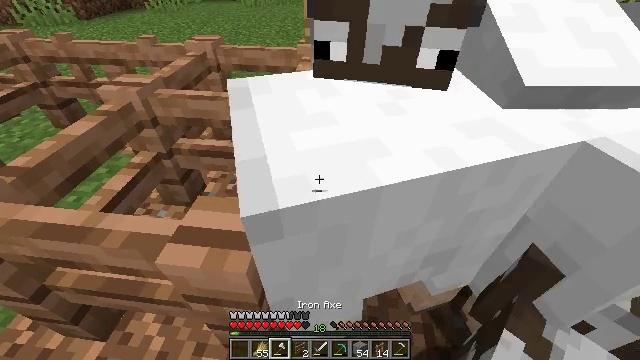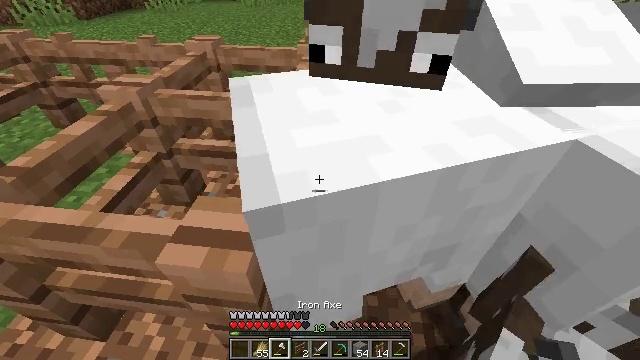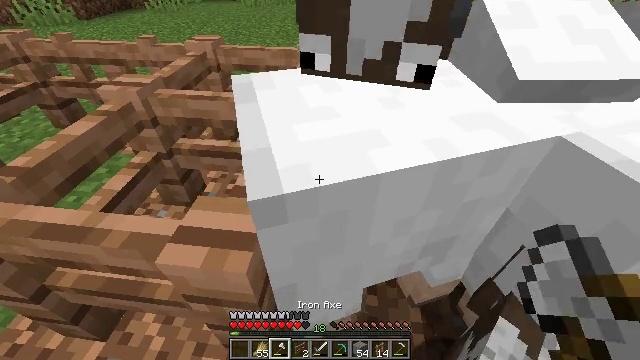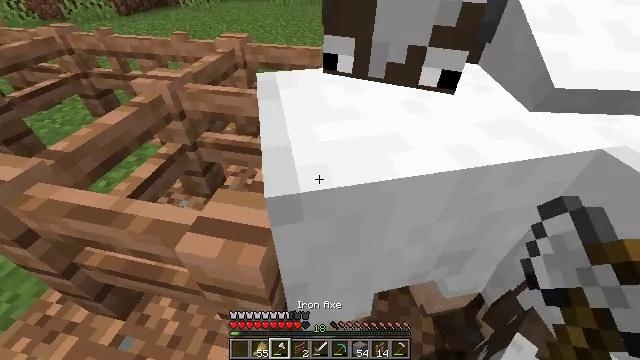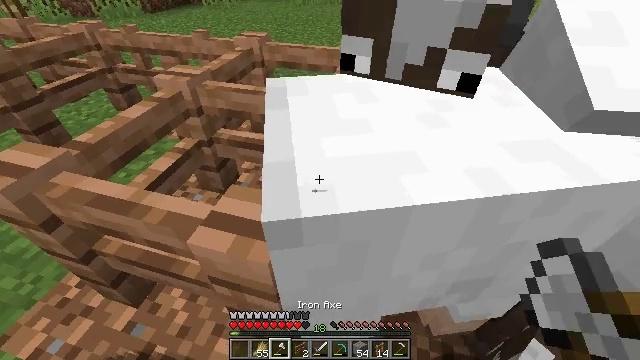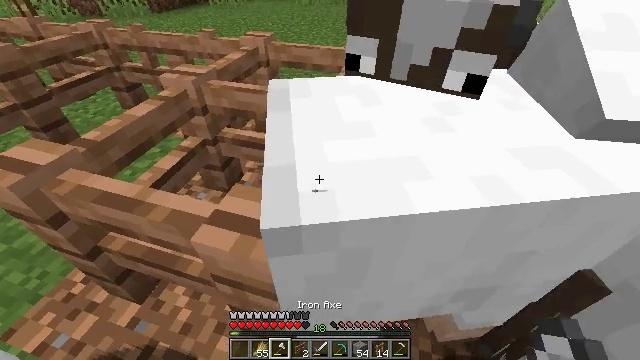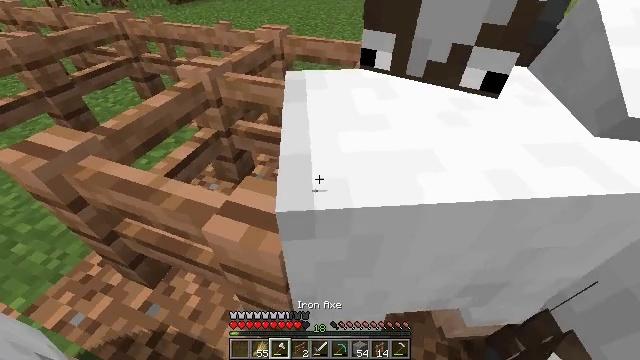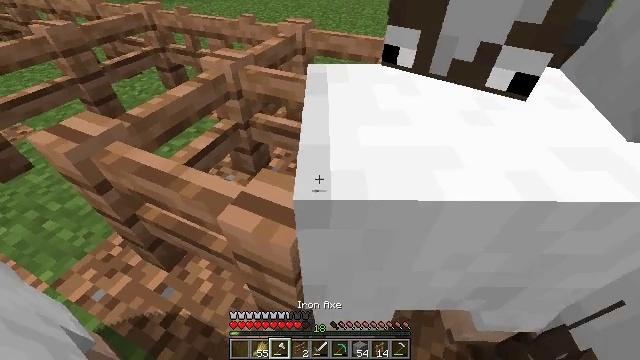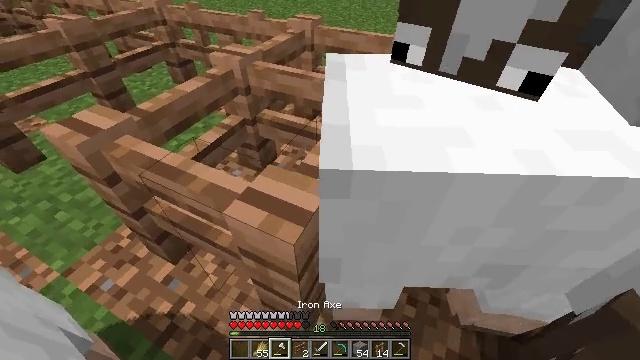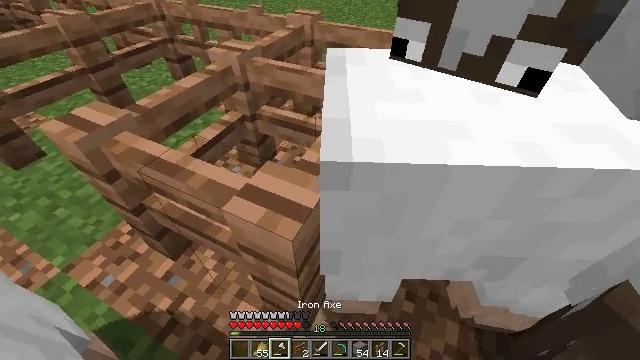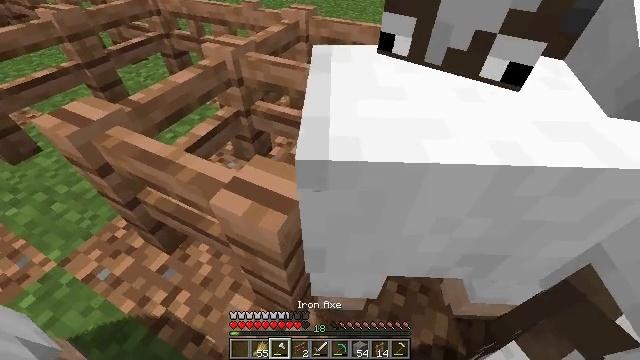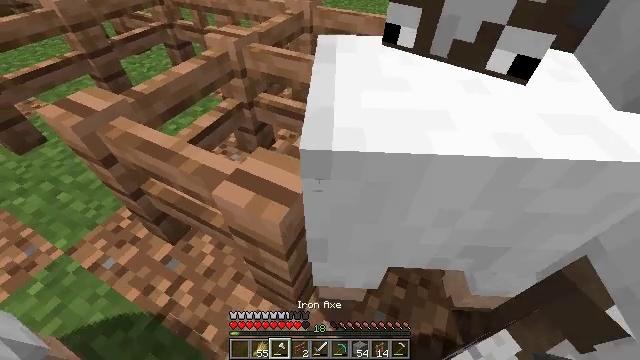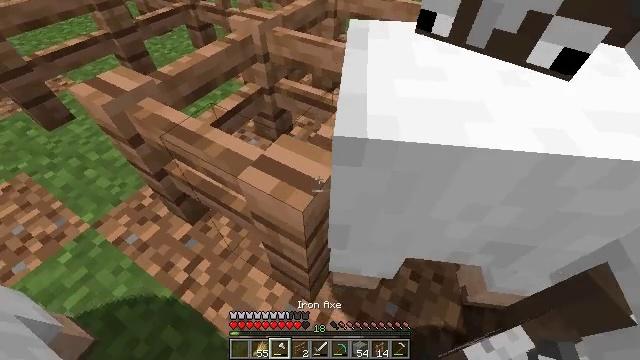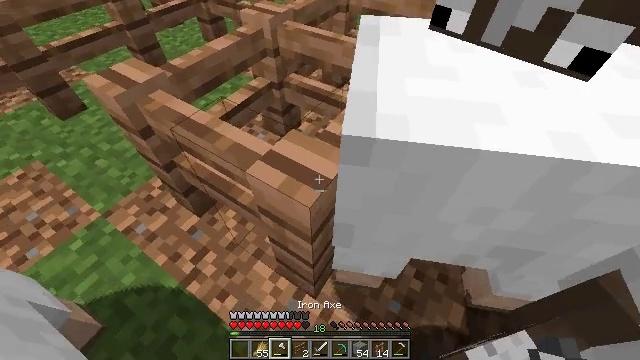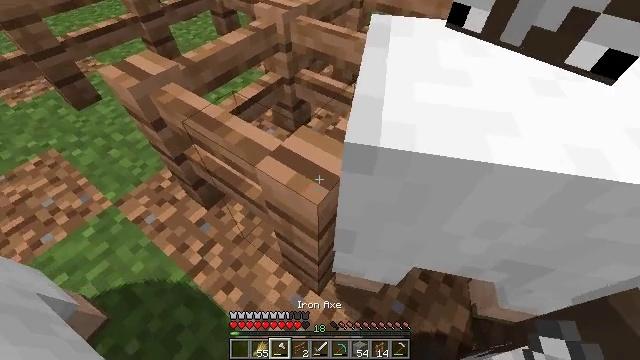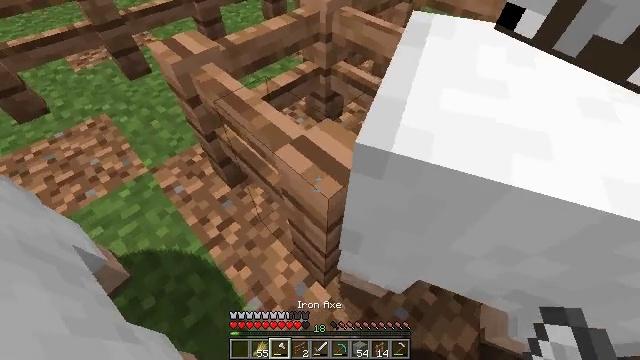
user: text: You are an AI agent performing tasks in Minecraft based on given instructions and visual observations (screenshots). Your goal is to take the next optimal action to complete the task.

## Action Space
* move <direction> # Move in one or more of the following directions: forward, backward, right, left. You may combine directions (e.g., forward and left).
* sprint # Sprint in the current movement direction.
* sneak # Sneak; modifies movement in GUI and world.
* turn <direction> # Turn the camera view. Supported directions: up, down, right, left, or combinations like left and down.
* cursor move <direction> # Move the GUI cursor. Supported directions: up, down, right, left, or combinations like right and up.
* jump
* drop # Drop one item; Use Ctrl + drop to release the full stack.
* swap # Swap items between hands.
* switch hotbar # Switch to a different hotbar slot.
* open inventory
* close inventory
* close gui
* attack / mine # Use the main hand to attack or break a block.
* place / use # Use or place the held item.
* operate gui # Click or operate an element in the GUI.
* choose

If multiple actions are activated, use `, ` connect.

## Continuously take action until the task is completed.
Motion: motion action
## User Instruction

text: Attack the jungle fence to break it.
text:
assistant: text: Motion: no_op
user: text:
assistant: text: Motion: no_op
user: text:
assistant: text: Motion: turn left
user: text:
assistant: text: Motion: turn left
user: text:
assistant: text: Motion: turn left
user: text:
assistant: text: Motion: turn left and down
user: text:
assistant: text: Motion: turn left
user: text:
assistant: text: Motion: turn left
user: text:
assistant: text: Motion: no_op
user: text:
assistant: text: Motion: no_op
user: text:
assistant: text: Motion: turn down
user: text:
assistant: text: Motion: turn left and down
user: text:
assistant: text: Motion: turn left
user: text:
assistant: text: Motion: turn left
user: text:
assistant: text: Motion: turn left and down
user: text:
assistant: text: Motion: turn left
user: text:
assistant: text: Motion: no_op
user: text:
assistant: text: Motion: no_op
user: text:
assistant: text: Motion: no_op
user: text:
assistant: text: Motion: attack / mine
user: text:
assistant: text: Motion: attack / mine
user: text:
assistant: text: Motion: attack / mine
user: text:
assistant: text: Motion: attack / mine
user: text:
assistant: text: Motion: no_op
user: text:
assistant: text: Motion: no_op
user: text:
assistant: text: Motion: no_op
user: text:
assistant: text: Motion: no_op
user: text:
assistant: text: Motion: no_op
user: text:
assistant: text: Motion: turn right
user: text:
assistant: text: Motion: no_op